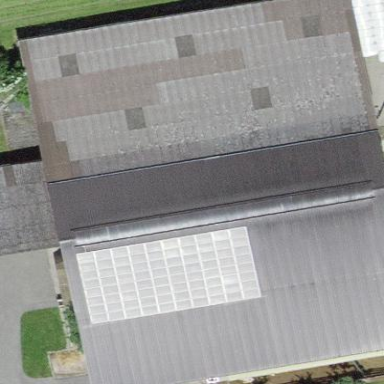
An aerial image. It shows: Rural barn.